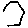
Label: hexagon